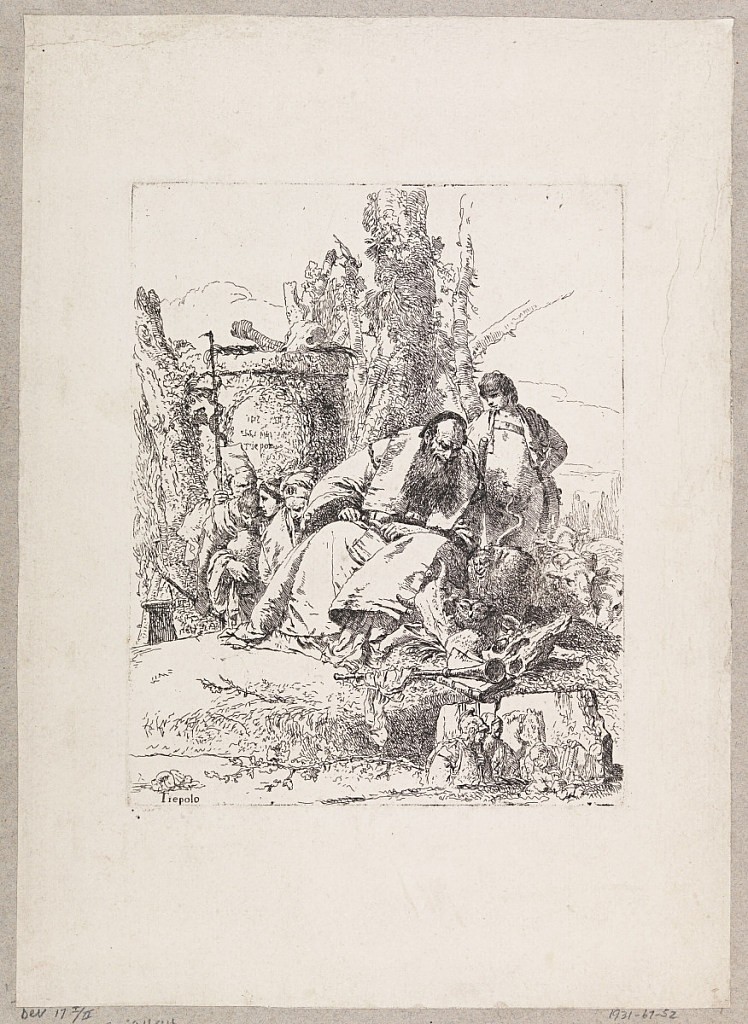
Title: Seated Magus Observing Skulls, and Other Figures, plate 5 from the Scherzi di Fantasia
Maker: Giovanni Battista Tiepolo, Italian, 1692 - 1770
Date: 1750–1760
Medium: Etching on laid paper
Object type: Print
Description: First state, before the number
In the center, a seated magician is observing some skulls, among which sits an owl. To the right, a standing shepherd and a flock of sheep. At left, a group of half figures, and a cauldron containing bones.